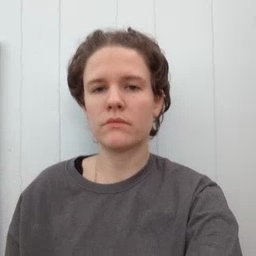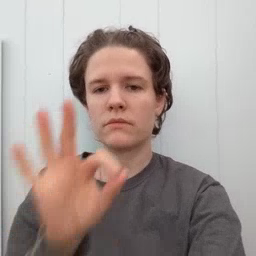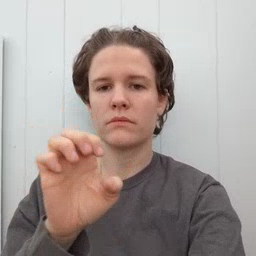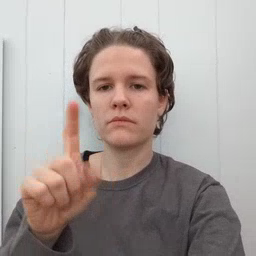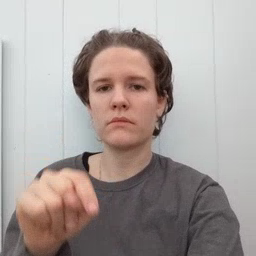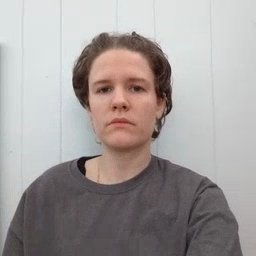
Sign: feet